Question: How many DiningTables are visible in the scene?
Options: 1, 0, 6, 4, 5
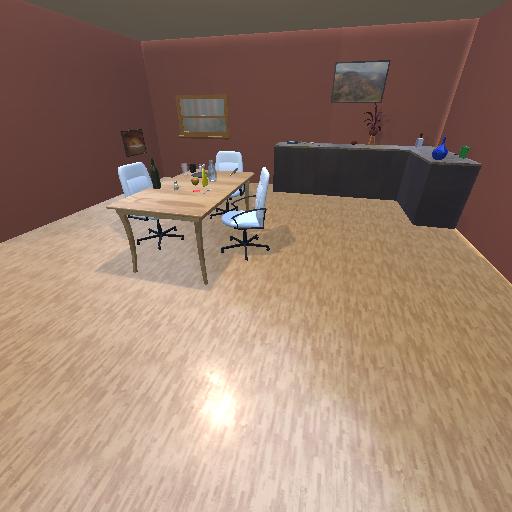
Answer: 1